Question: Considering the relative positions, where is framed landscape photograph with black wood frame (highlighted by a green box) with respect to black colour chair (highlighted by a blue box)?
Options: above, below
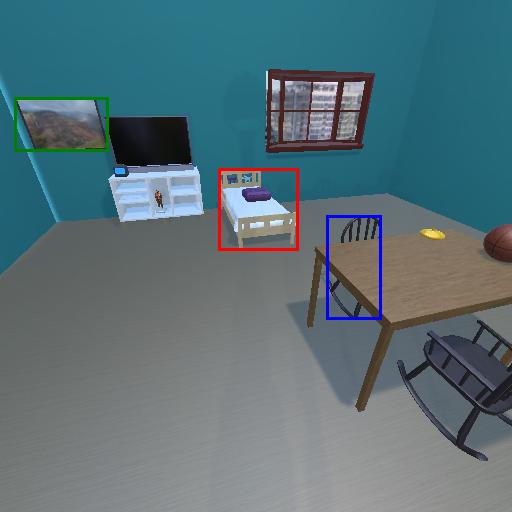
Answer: above